Question: This below image is my eclipse of my two different projects. And each black rectangle is a package in folder src of Eclipse project. As you know, there a different point: The icon of each package is different.
1) first project: package has normal icon. (like java package)
2) second project: OPPS !!! It displays a folder.

And, the problem that I want to tell is: in project 1, when I type something wrong, eclipse has notice errors. For example: I declare: 'Example() example = new Example();'
But at project 2, Eclipse cannot. That you have seen on my screen: 'Eclipse eclipse = new Eclipse();'
Obvious, when compiled, It failed.
I think that I might do something wrong, and I just a newcomer to Eclipse, and really don't understand much this IDE.
Please help me for my problem.
thanks so much :)
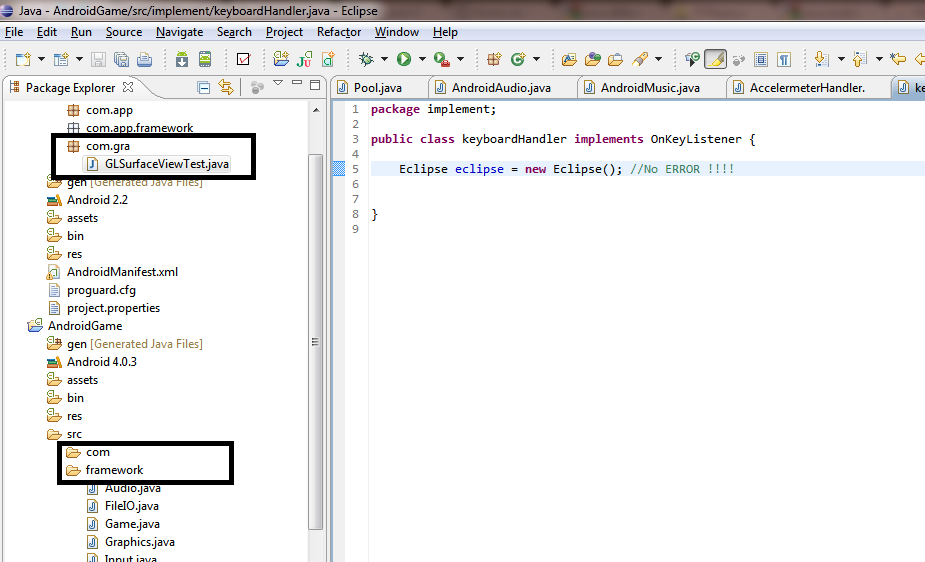
Answer: As I think, because you have imported "your package" just by move your source. there are two ways (with my knowledge) that might work:
1) Like Baldrick does.
2) go to Properties\Java Build Path\Projects: add a project that contain package you want to add. this will make two project a linker. when you compile this project, this will also compile project that you link to.